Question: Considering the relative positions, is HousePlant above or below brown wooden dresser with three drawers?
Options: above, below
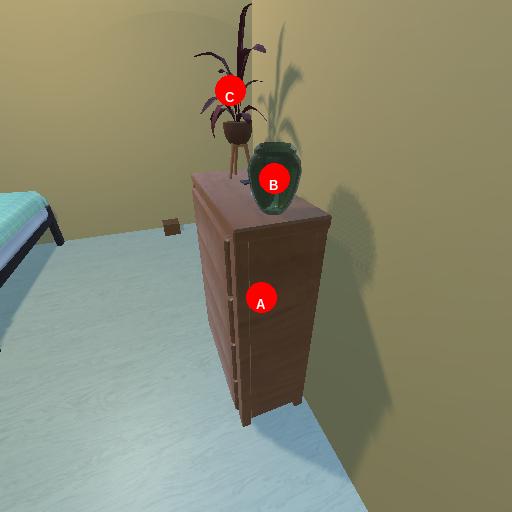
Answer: above